Field crop: tomato
Growth stage: 1
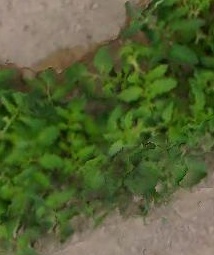
Species: tomato